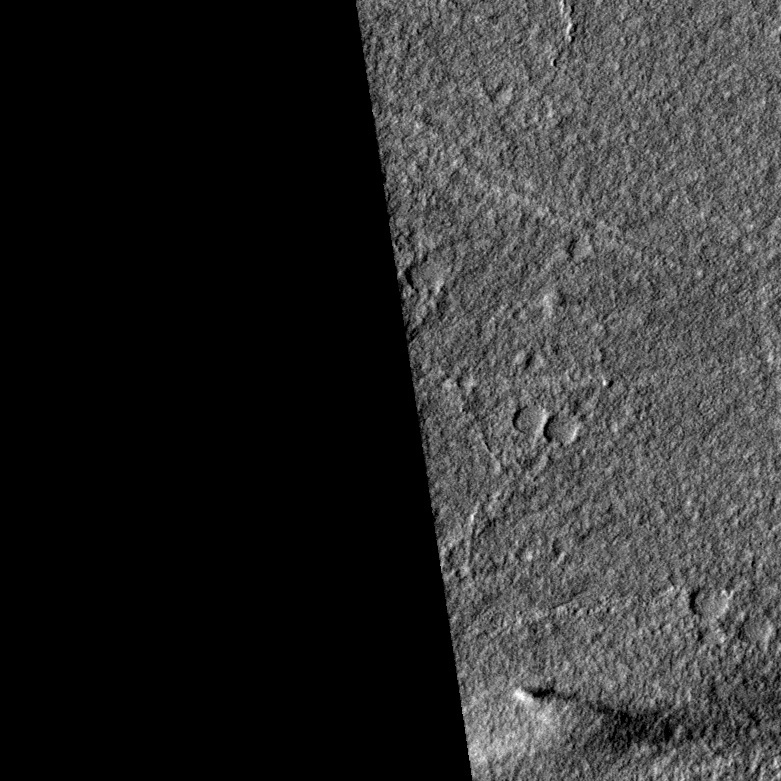
Label: dustdevil